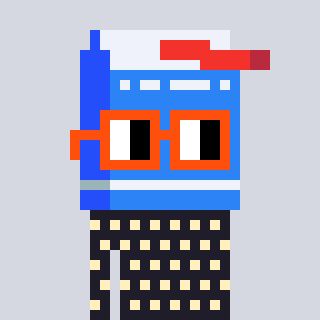
a pixel art character with square orange glasses, a milk-shaped head and a grayscale-colored body on a cool background